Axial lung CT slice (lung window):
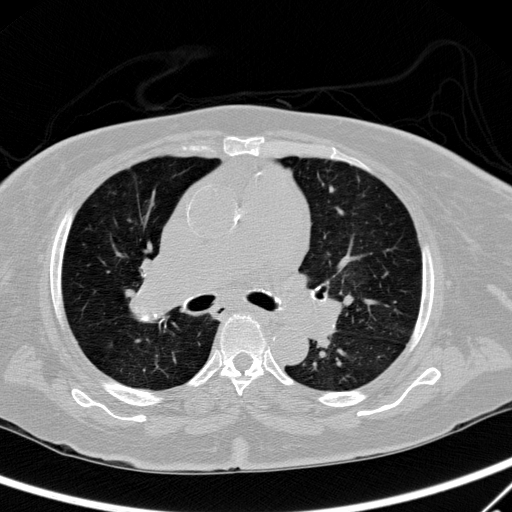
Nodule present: no